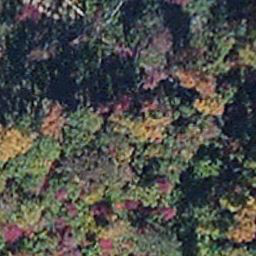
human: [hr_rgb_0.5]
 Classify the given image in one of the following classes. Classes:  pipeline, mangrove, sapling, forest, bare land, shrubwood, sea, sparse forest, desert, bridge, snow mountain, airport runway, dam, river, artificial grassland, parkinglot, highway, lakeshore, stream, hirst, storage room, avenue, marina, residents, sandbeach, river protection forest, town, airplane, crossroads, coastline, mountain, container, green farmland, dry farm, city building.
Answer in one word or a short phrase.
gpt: mangrove